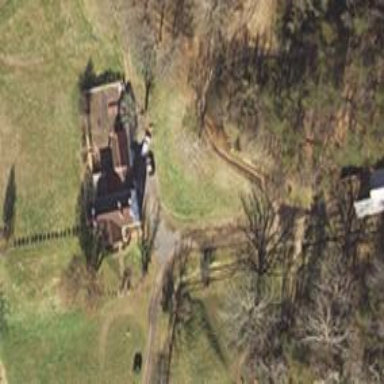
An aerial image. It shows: Driveway.